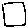
Label: square